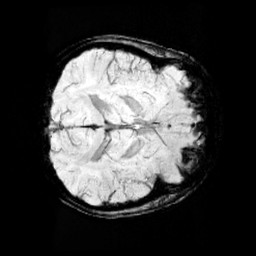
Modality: minIP
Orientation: axial
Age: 11
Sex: female
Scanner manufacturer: siemens
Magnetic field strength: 3 T
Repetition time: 0.027 s
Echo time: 0.02 s